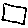
Label: square